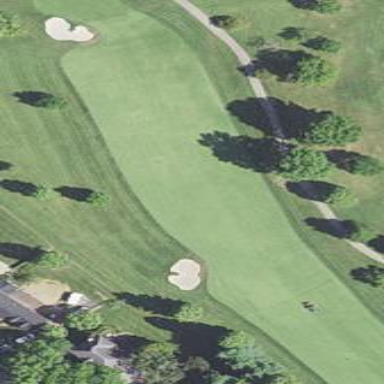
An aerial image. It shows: Golf fairway surrounded by grass.